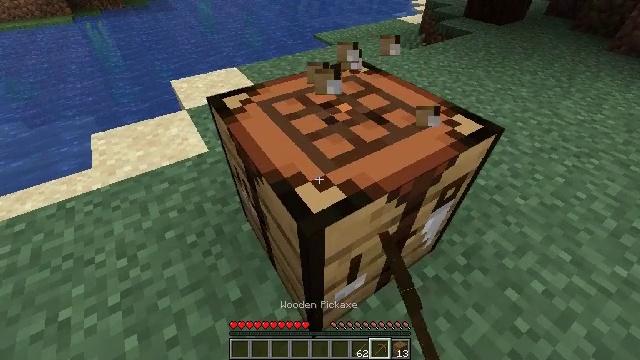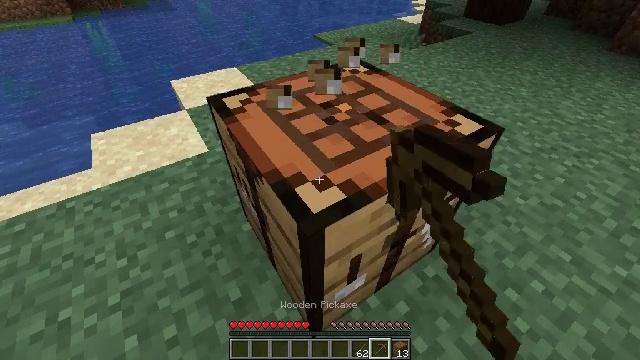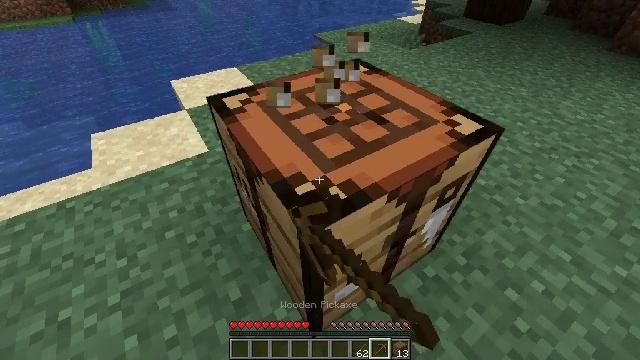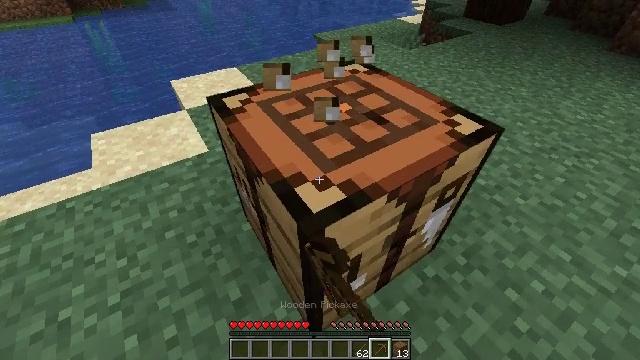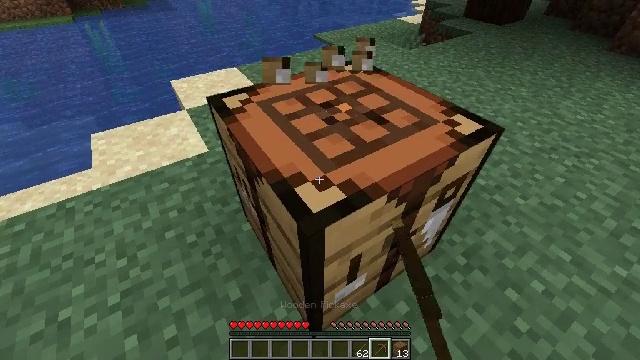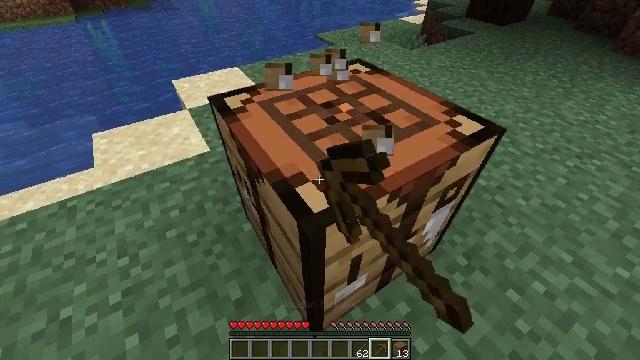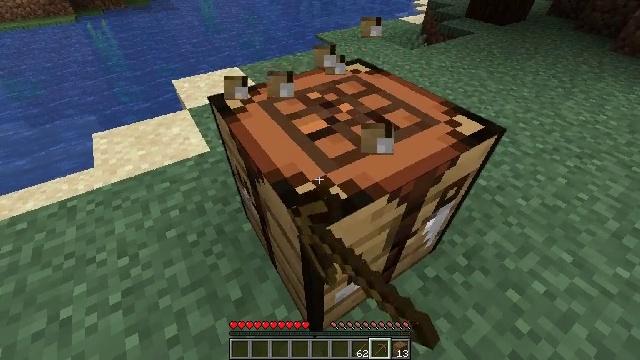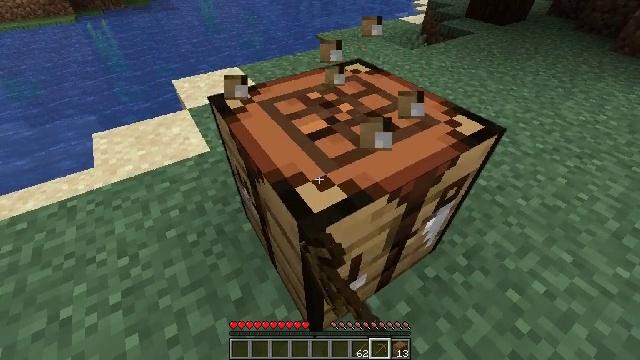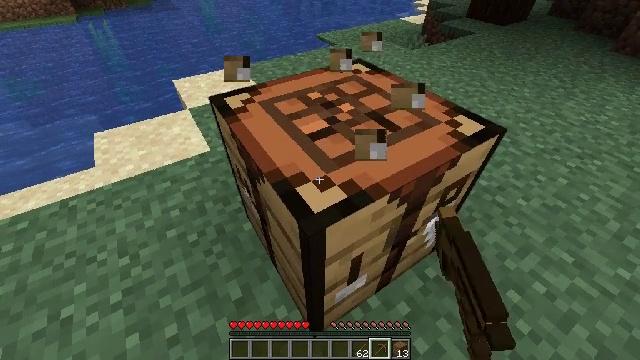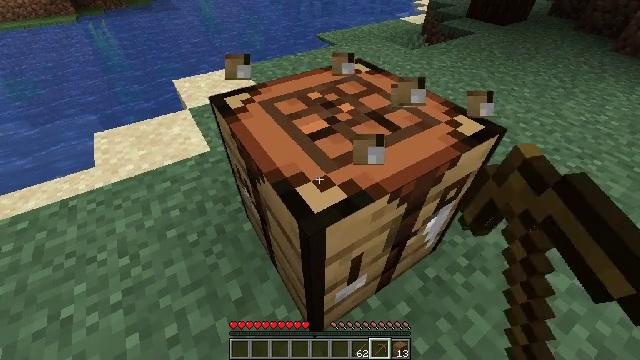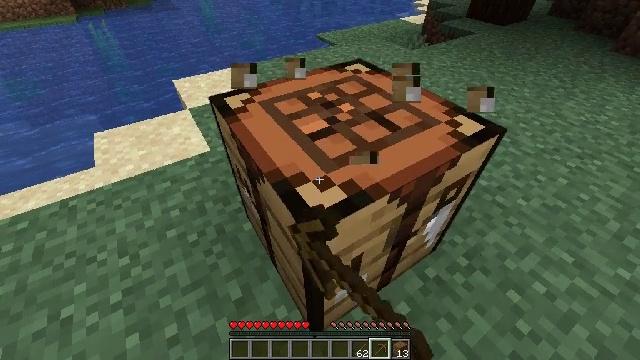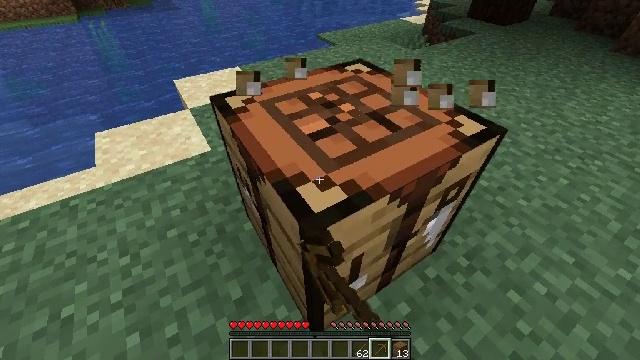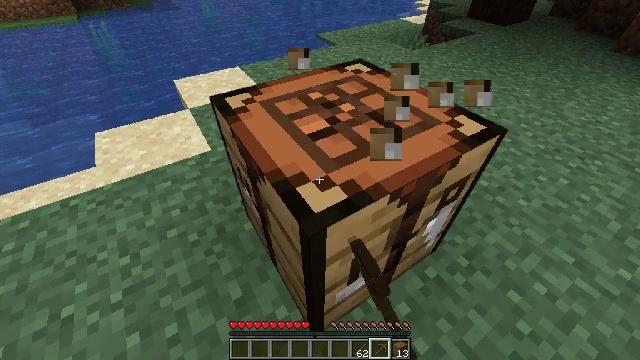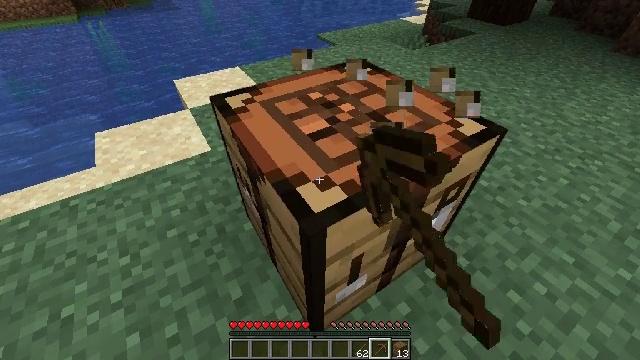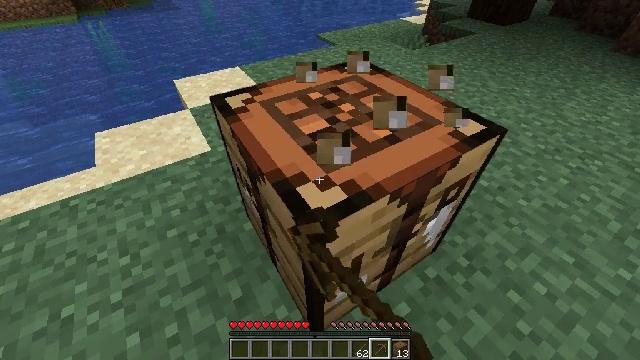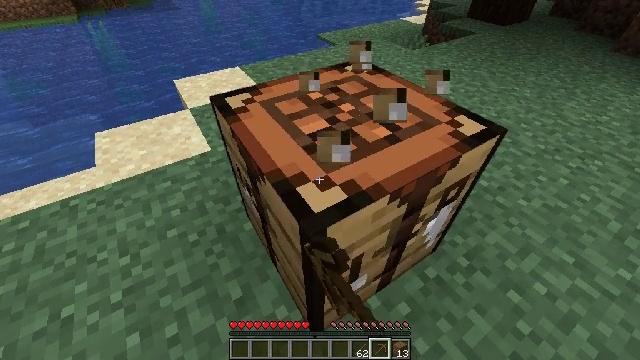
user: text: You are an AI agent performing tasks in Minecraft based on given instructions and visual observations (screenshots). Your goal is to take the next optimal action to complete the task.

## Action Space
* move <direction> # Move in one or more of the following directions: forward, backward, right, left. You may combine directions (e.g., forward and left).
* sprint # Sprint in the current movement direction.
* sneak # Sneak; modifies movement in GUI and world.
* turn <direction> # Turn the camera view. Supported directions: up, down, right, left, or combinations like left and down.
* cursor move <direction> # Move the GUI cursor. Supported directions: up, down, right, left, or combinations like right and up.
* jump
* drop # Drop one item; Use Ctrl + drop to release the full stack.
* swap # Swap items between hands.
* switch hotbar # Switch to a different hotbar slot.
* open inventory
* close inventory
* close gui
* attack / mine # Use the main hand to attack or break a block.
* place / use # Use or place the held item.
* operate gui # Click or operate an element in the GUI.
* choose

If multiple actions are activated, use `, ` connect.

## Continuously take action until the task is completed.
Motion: motion action
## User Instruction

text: Get the crafting table into the inventory.
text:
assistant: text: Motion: attack / mine
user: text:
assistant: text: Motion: attack / mine
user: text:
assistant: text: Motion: attack / mine
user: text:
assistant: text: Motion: attack / mine
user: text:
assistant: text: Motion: attack / mine
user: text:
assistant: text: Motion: attack / mine
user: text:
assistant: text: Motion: attack / mine
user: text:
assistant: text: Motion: attack / mine
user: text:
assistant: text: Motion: attack / mine
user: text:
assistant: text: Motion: attack / mine
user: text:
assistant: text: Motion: attack / mine
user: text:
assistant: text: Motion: attack / mine
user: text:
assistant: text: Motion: attack / mine
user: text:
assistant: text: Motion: attack / mine
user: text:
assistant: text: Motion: attack / mine
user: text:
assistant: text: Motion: attack / mine
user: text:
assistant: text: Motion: attack / mine
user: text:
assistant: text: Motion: attack / mine
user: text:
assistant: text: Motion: attack / mine
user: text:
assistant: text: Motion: attack / mine
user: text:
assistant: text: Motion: attack / mine
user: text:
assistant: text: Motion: attack / mine
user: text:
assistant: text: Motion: attack / mine
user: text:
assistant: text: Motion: attack / mine
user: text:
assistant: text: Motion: attack / mine
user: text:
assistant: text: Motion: attack / mine
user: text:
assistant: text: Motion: attack / mine
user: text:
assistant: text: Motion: attack / mine
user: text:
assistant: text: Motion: attack / mine
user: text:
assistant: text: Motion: attack / mine